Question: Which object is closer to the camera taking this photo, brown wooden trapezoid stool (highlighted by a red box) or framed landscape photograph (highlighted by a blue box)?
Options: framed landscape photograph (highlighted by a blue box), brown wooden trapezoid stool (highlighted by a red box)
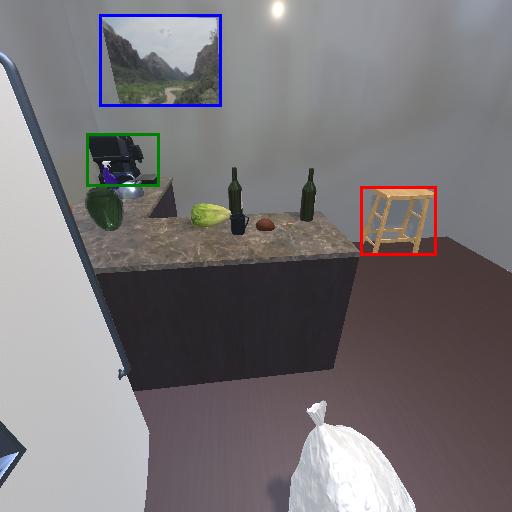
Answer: framed landscape photograph (highlighted by a blue box)